Question: I have a site currently in build which i want to prevent any vertical movement on.
Current build consists of an HTML index page (and linked CSS documents) which contains:
a menu utilising jquery accordion (expands and contracts on press) in a div.
a container in a div directly after this, which is pushed down by the menu div.
As soon as the height of these exceeds the height of the screen/s i am testing on, users can move the page vertically up and down via touch. i want to prevent this completely.
Essentially the content could be any height - 1000px, 10000px, any height at all - and you would not be able to scroll vertically at all, the content would be fixed in position no matter what the height.
I would like to do this with CSS, but am aware that i may have to involve jquery.
I do hope this makes sense. i cannot post an example at this point in time due to the extremely sensitive nature of the project so i have created a visual in an attempt to explain what i'm trying to achieve below.

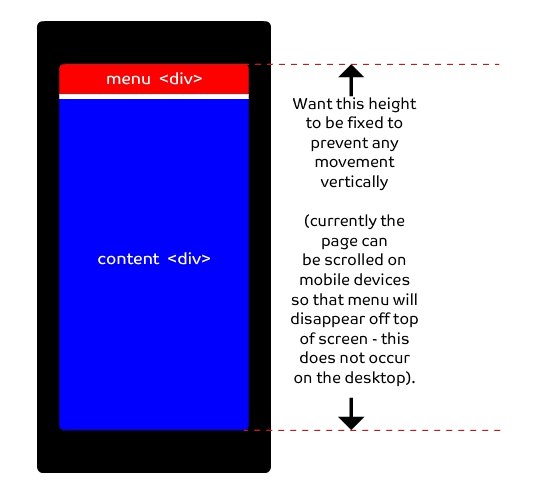
Answer: For no scrolling at all, try
'''
body {
position: fixed;
top: 0;
left: 0;
right: 0;
bottom: 0;
overflow: hidden;
}
'''
For no scrolling vertically, but horizontal OK, try
'''
body {
position: fixed;
top: 0;
left: 0;
right: 0;
bottom: 0;
overflow-x: hidden;
overflow-y: scroll;
}
'''